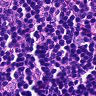
Metastatic tissue present: no